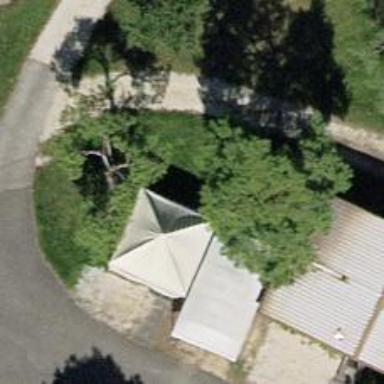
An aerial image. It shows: Mixed leaf-type tree in natural setting.